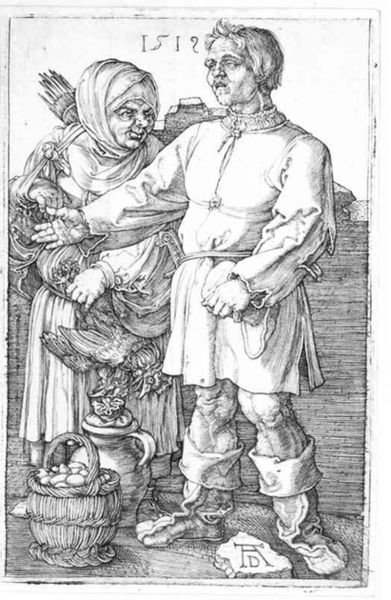
Titel: Der Marktbauer und sein Weib
Künstler: Albrecht Dürer
Standort: Karlsruhe
Institution: Staatliche Kunsthalle Karlsruhe
Schlagwörter: hand, himmel, kopf, mann, schatten, vogel, weiß, menschen, frau, frisur, geste, grau, hell, holz, hut, kleid, licht, mund, männer, nase, raum, rücken, schwarz, skizze, stroh, szene, zeichen, zeichnung, blick, gürtel, obst, schal, schleier, tier, tiere, tuch, haube, ornament, rock, alt, hemd, jacke, mütze, wand, alte, arm, augen, falten, gesicht, halten, kragen, leinen, stehen, stein, tot, tragen, hände, signatur, feld, boden, gewand, haare, mantel, händler, mutter, paar, renaissance, bauern, handel, sack, amphore, frucht, früchte, gemüse, kanne, krug, vase, beine, schürze, äpfel, holzschnitt, magd, papier, gans, man, schuhe, acker, bäuerin, bündel, datierung, ernte, gepäck, kraxe, körbe, last, reisig, trage, kette, mauer, grafik, graphik, linien, weis, markt, wein, dick, einfach, weib, kopftuch, muskeln, zwei männer, datum, korb, ad, junge, knie, jahreszahl, bauer, gefäß, nahrung, verkauf, blind, blinder, lumpen, geld, druck, druckgraphik, schwarz-weiss, initialen, monogramm, schraffur, holzstich, radierung, schrafur, stich, schwert, kittel, stand, kauf, stiefel, beutel, schuh, tracht, wappen, ehepaar, geflügel, krüge, fasan, jäger, anbieten, kartoffel, kartoffeln, leid, hunger, dolch, mittelalter, wams, junger, bettler, hahn, rebhuhn, huhn, dürer, deuten, verkaufen, kupferstich, alte frau, stulpen, gabe, tunika, köcher, obstkorb, kannen, pfeile, tonkrug, händlerin, käufer, marktfrau, nürnberg, bezahlen, hilflos, henne, hühner, hexe, bäurin, eier, frech, latein, zeichnng, neuzeit, albrecht, albrecht dürer, waren, passion, anno domini, dürrer, schaal, grobschlächtig, henkelkrug, lebensmitte, hare, galoschen, eklig, gemein, ernete, holzbündel, bauerin, anpreisen, bauernpaar, kächer, steun, kau, sschuhe, 16. jahrhundert, ei, 1500, 1512, stich#, ablrecht, armschlaufe, korb mit eiern, hjahn, stein#, stieffel, kartoffelgesicht, krub, krüg, 15212, marktweib, albercht, grafoi, atiefel, olzsammler, stielfe, abauern, hahm, hughn